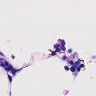
Metastatic tissue present: no